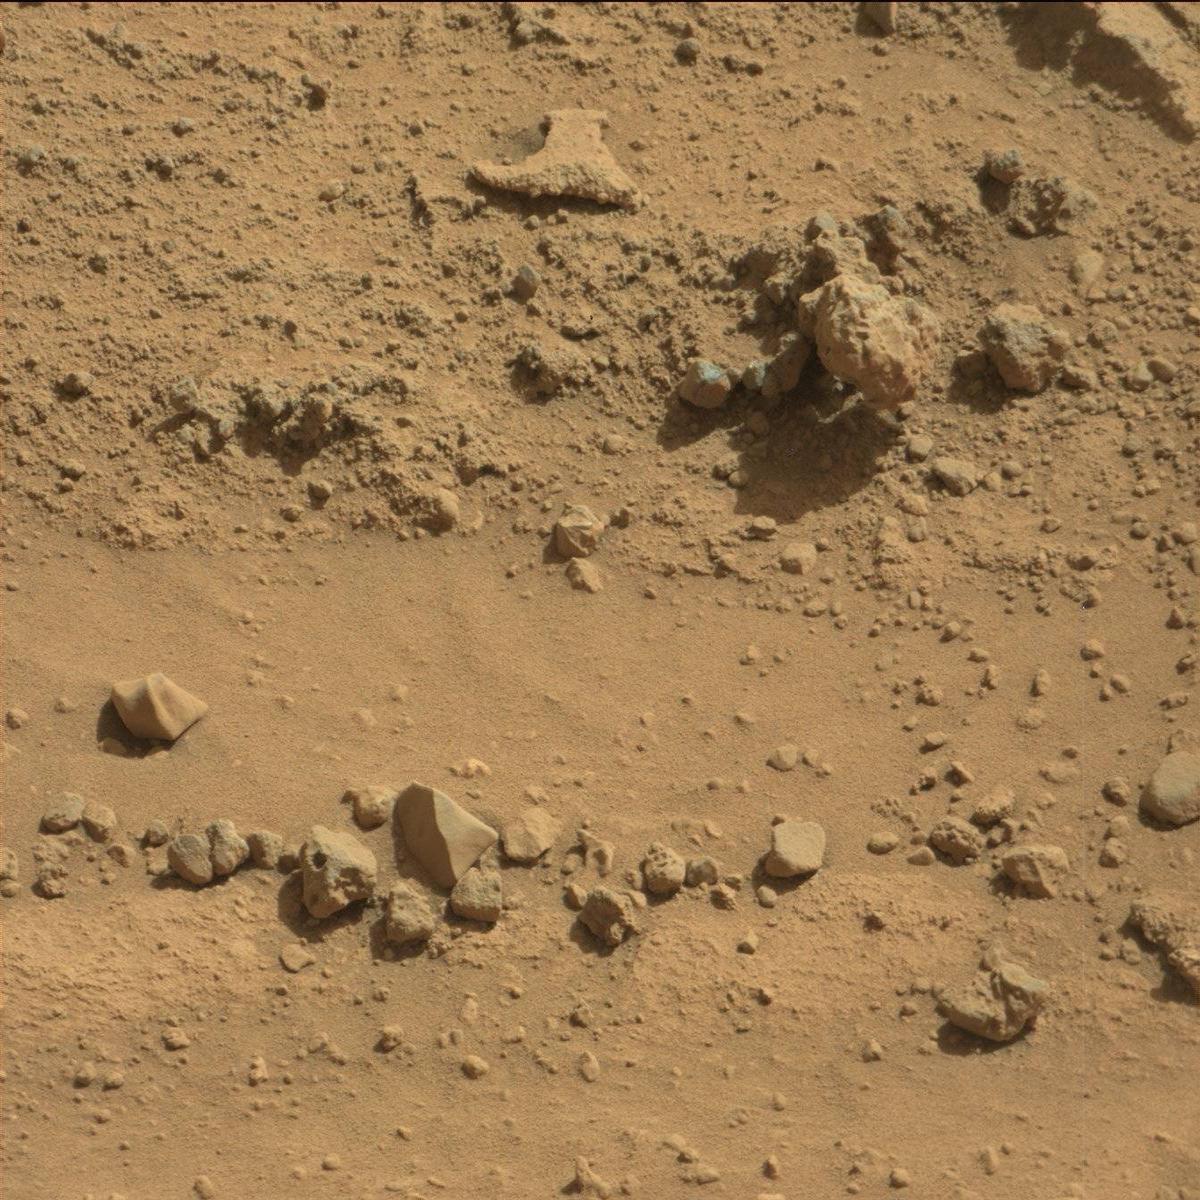
Terrain classes present: Bedrock, Rock, Sand / Soil